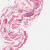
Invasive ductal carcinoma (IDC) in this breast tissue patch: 0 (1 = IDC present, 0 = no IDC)